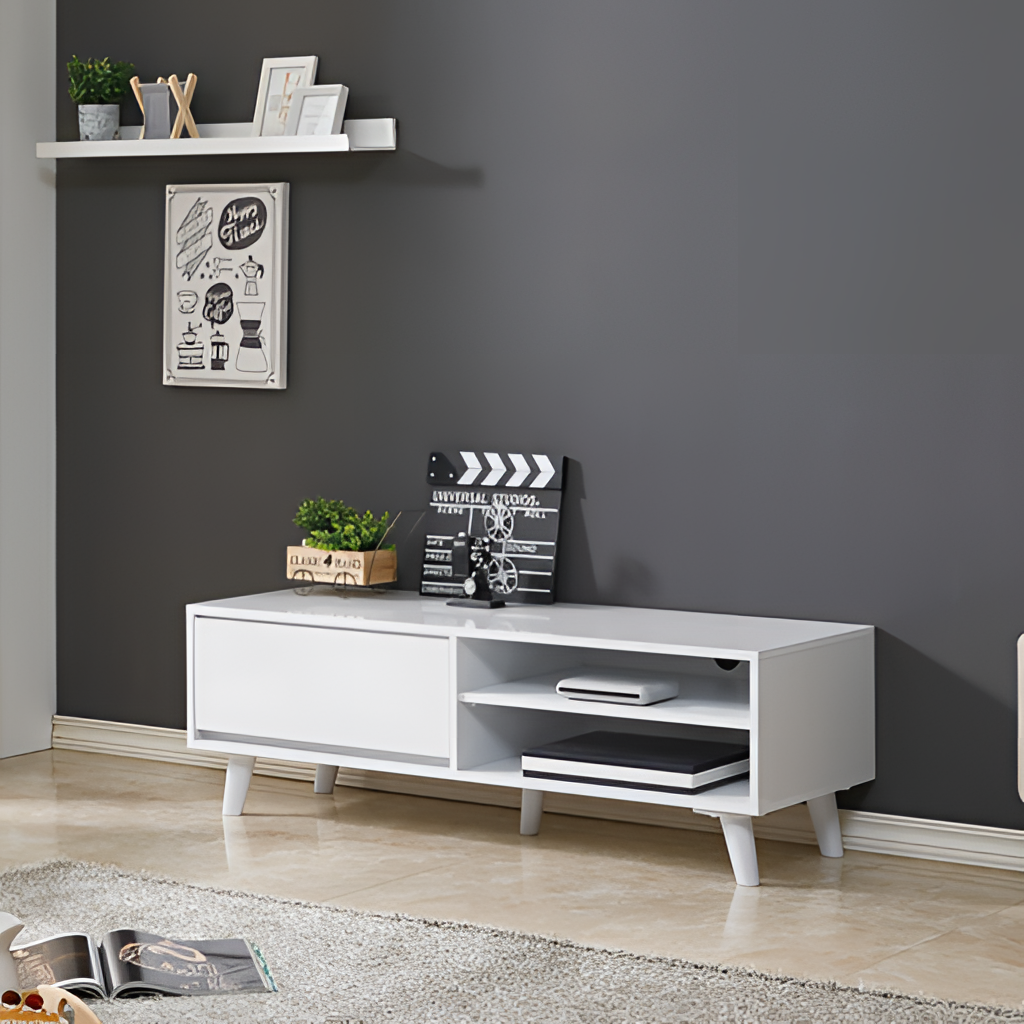
living room, wood TV stand, tile flooring, with large square pattern, modern, gray paint wallpaper, with solid pattern